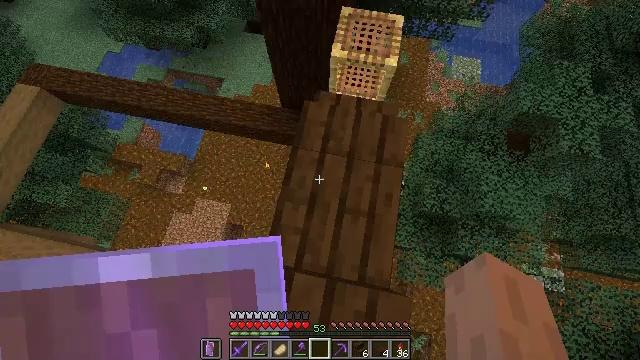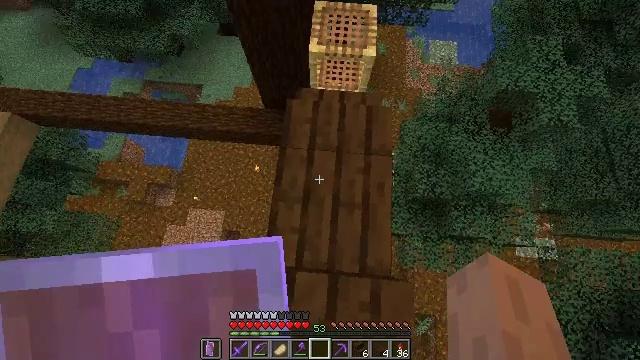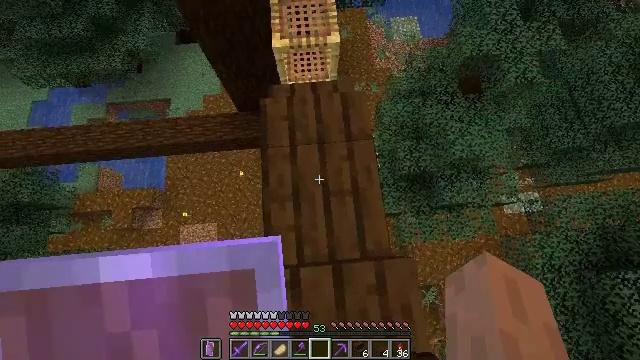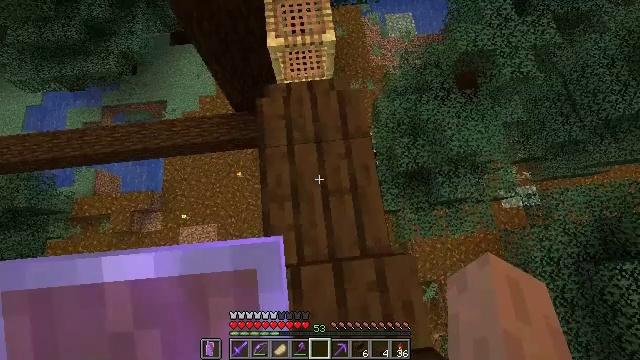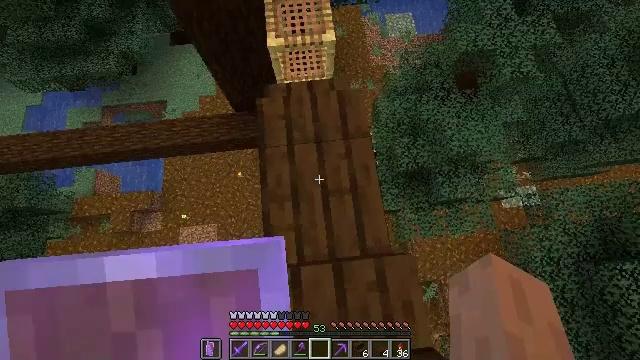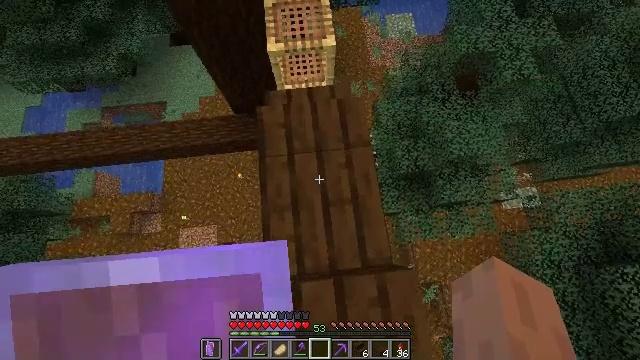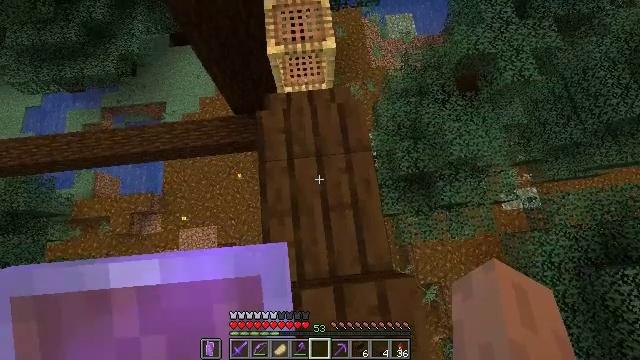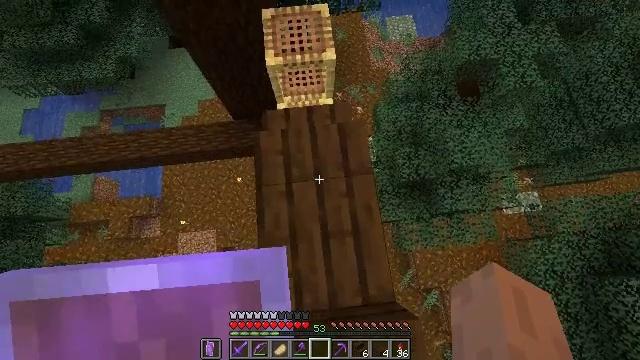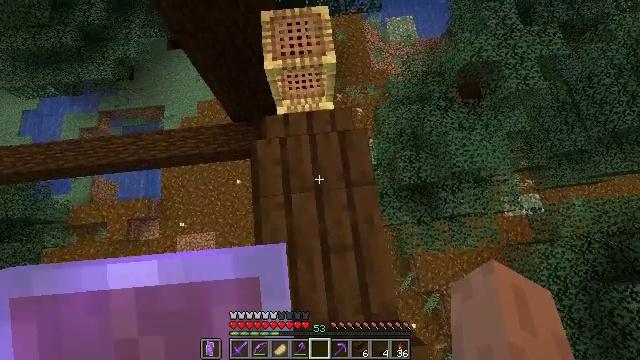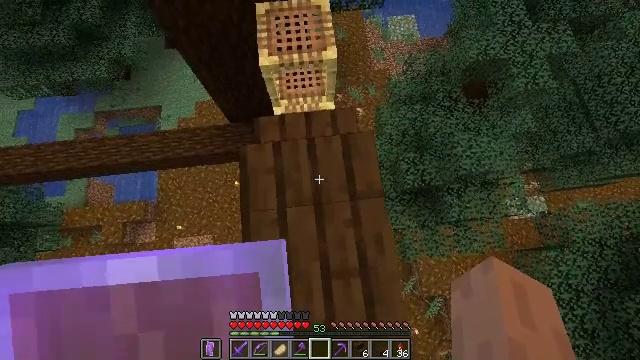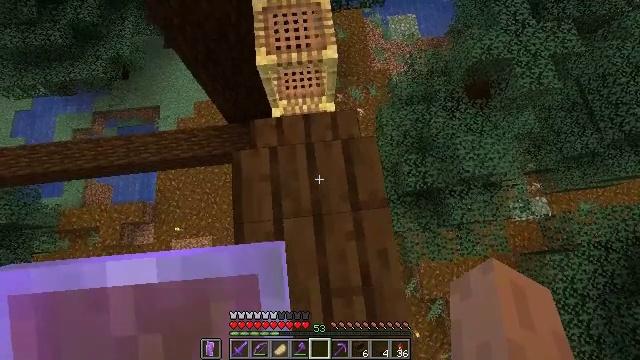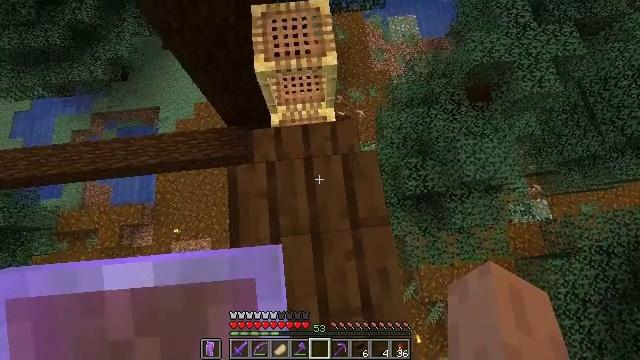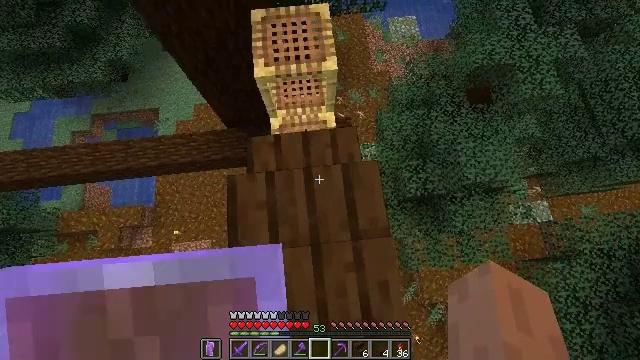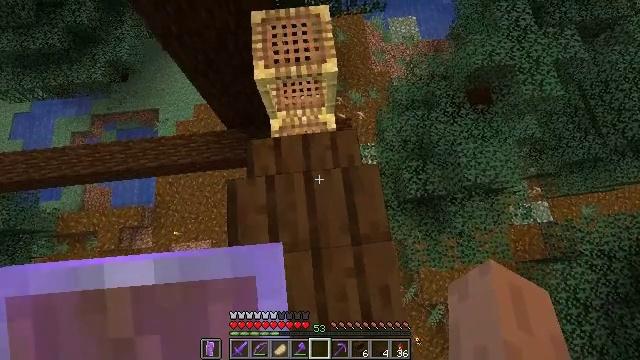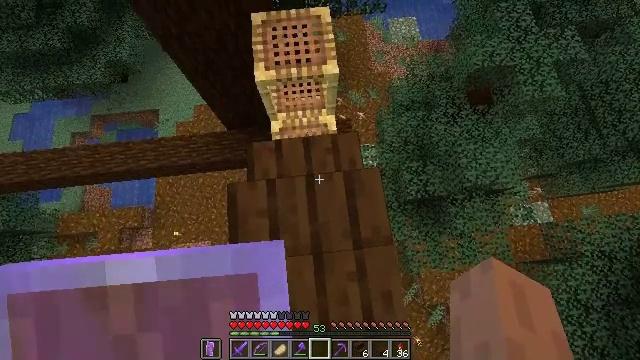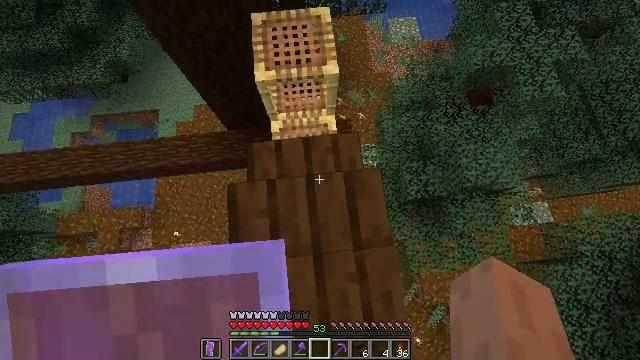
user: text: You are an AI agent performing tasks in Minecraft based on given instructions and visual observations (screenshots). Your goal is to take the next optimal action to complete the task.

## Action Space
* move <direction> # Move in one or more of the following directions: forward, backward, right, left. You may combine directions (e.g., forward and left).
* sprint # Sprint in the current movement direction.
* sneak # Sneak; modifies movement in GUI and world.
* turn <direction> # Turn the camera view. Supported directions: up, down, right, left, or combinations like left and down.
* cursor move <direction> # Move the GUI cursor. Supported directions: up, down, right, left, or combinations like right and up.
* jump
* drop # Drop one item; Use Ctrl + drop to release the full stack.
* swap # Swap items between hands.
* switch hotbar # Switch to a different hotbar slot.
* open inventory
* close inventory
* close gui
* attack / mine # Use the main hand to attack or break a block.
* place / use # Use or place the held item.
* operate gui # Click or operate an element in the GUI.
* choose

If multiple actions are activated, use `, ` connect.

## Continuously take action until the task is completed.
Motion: motion action
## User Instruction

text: Destroy the dark oak slab to recycle it.
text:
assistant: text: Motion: turn right
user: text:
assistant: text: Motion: turn right and down
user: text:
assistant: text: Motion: turn right
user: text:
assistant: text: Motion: no_op
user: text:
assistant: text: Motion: move forward
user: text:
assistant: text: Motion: move forward
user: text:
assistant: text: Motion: move forward
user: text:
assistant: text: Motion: move forward
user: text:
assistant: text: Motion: no_op
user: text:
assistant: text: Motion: no_op
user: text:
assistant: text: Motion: no_op
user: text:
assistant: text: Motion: no_op
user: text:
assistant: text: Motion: no_op
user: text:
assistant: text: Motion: no_op
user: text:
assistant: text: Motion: no_op
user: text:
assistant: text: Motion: no_op
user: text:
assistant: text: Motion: no_op
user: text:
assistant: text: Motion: no_op
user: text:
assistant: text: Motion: no_op
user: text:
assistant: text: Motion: sneak
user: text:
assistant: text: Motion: sneak
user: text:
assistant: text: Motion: sneak
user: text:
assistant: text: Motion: sneak, turn right
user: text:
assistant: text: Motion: sneak, turn right
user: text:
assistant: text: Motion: sneak, turn right
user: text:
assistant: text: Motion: sneak, turn right
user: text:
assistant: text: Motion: sneak, turn right and up
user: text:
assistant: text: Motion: move left, sneak, turn right
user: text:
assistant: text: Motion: move left, sneak, turn right
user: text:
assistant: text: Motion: move left, sneak, turn right and up